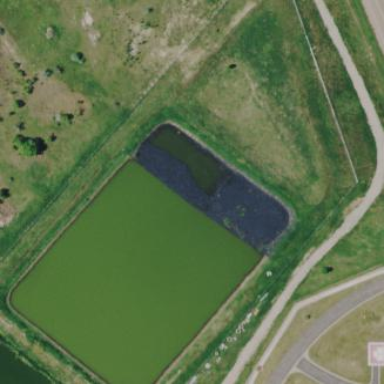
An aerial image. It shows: Reservoir containing wastewater.